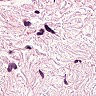
Metastatic tissue present: no